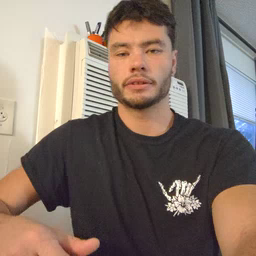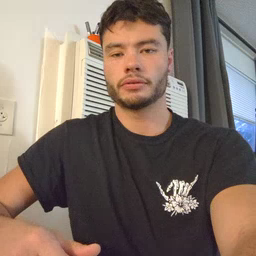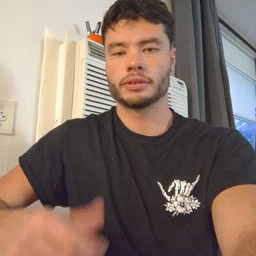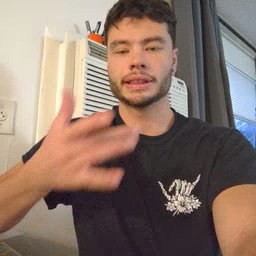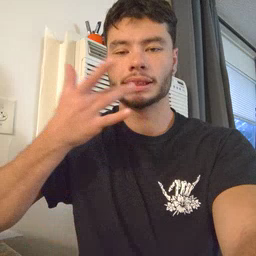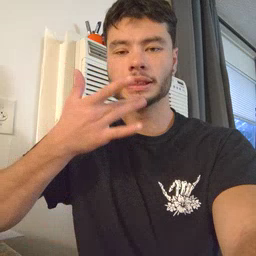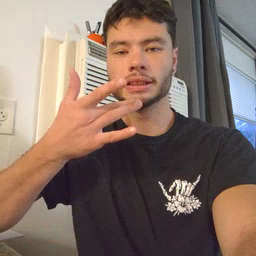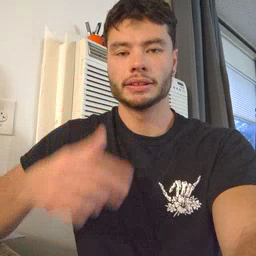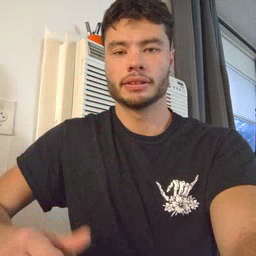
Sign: taste